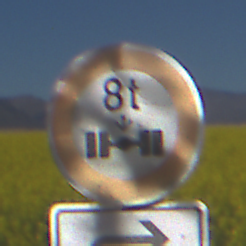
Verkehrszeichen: TatsaechlicheAchslast
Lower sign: RichtungsangabeDurchPfeile5
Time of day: MorningAfternoon
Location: Outdoor (RoadRail)
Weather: Clear
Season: NotSpecified
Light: Natural